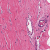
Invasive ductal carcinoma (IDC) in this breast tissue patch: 0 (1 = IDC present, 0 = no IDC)